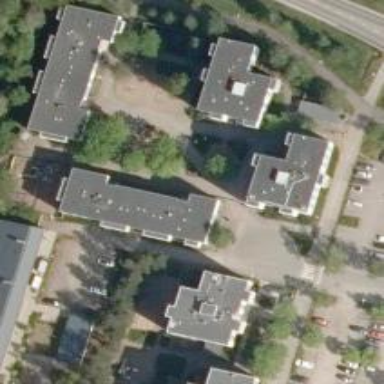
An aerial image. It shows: Kindergarten.